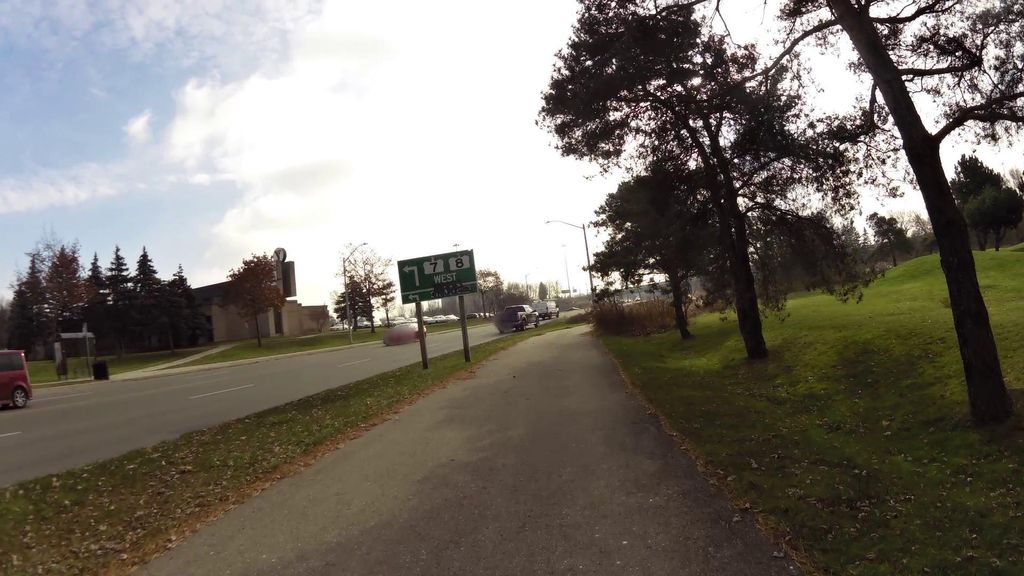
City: kitchener-waterloo